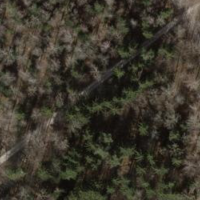
EUNIS habitat code: 44
Species observed at this site:
Pararge aegeria